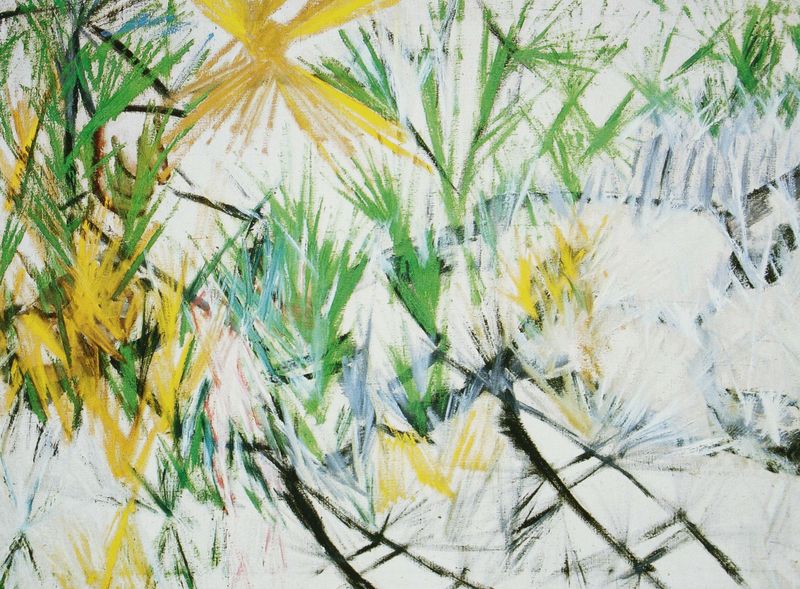
Titel: Rayonistische Landschaft
Künstler: Michail Larionow
Standort: St. Petersburg
Institution: Russisches Museum
Schlagwörter: blau, blätter, weiß, gelb, grün, äste, blume, blumen, braun, grau, kreide, licht, pastell, schwarz, blüte, blüten, eis, gras, rasen, rot, wiese, fächer, spitze, ast, feld, gräser, mühle, natur, schilf, busch, pastos, sonne, blatt, pflanze, pflanzen, kreis, rund, abstrakt, gletscher, modern, linien, sturm, wild, strauss, palme, nadel, striche, abstraktion, stiele, stern, schraffur, strich, kranz, stäbe, verwischt, urwald, bambus, pinselstriche, nadeln, fahrn, pastellkreide, gemischt, wies, feuerwerk, gewischt, schmiererei, zebra, wachskreide, geschmiert, aufgefächert, ausgehend, fächerförmig, gefächert